Question: Is it me or is it bug in Eclipse (Indigo Service Release 1) running on Mac OS Lion , that when in XML layout design mode, when I select any property of widget, its not displaying popup nor the drop down list, which is normally displayed.
I have attached screen shot in which I am clicking the combo box but its not showing me the properties drop down.
I only can see popups by pressing "Alt/Option" key and then clicking, but its annoying.
Also I am using JDK 6.
I have checked with my friend's Mac, the popups are working perfectly there without the need of pressing "Alt/option" key.

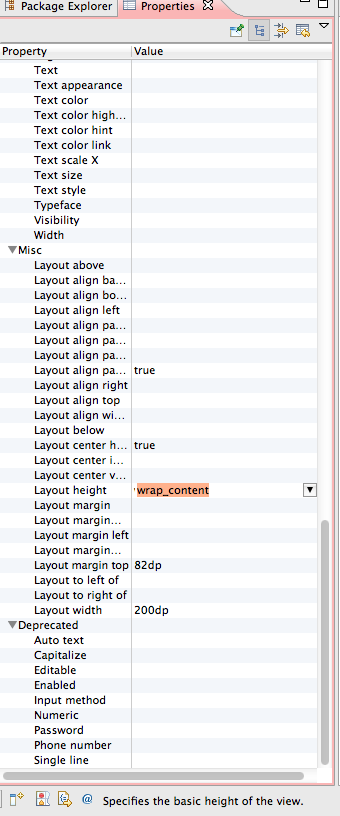
Answer: I reinstalled Mac OS Lion and the issue is resolved. But I have no clue why it happened, it was not eclipse issue it was problem of Mac OS Lion, what I think it might has happened because of running OnyX software.